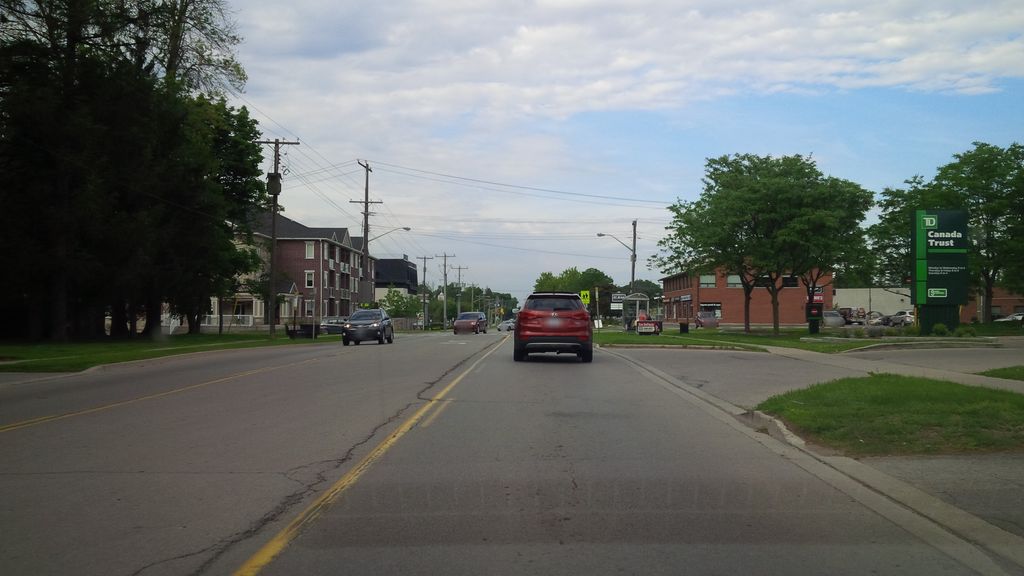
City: hamilton